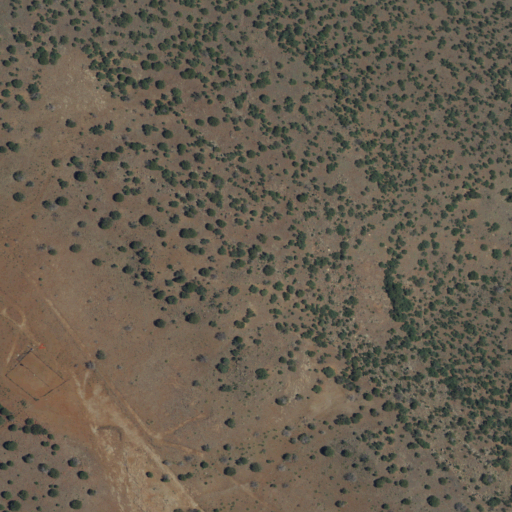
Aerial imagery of mountain in New Mexico named Black Mountain containing evergreen forest and shrub